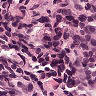
Metastatic tissue present: yes